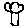
Label: tree